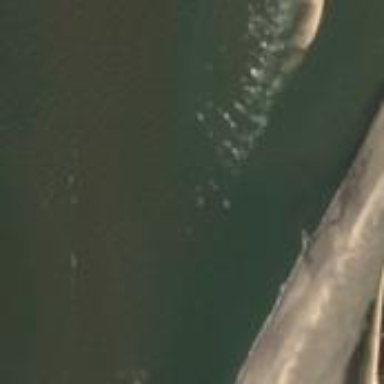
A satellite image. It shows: Scene of kitesurfing.